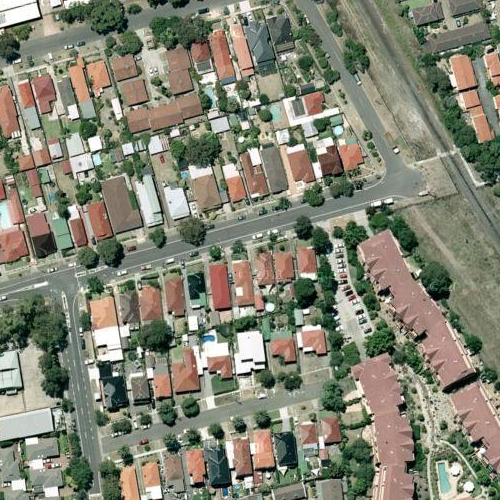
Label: sydney